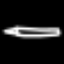
Label: pencil